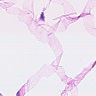
Metastatic tissue present: no